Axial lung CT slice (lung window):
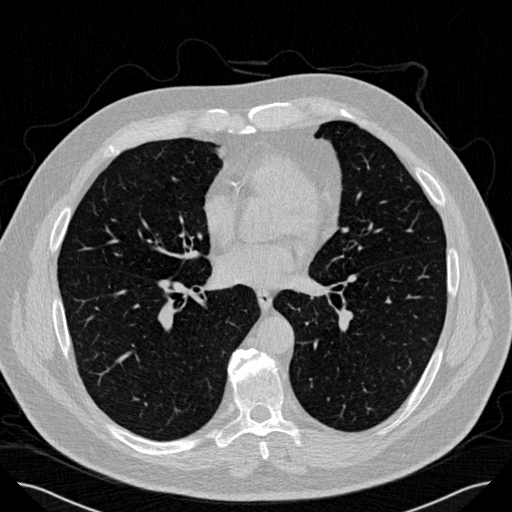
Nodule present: no